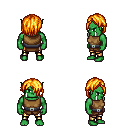
a pixel art fantasy rpg character, male body template, orc, green skin, leather chest armor, gold greaves, light blonde bangs hairstyle, four views (front, back, left, right), 2x2 character sprite sheet, small pixel art, hard edges, no anti-aliasing